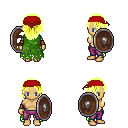
a pixel art fantasy rpg character, female body template, human, tanned skin, green tattered cape, magenta pants, gold long hairstyle, red bandana, leather bracers, shield, four views (front, back, left, right), 2x2 character sprite sheet, small pixel art, hard edges, no anti-aliasing